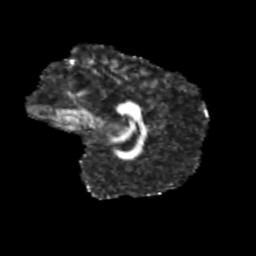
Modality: FA
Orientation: sagittal
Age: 11
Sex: male
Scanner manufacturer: siemens
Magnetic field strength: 3 T
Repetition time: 3.8 s
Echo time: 0.07 s